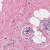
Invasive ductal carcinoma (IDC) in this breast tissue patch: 0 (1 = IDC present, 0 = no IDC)